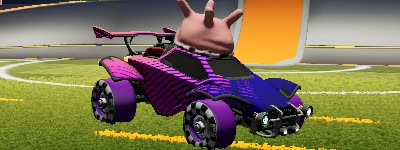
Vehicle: octane